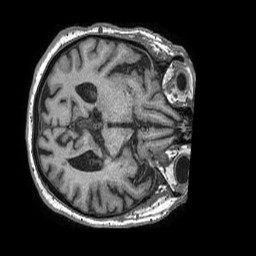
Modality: T1w
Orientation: axial
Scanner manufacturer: philips
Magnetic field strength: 1.5 T
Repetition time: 0.007776 s
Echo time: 0.003547 s